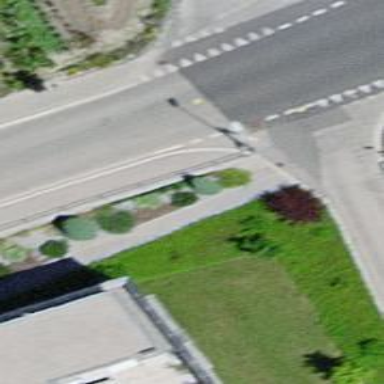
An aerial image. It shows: Kerb barrier.